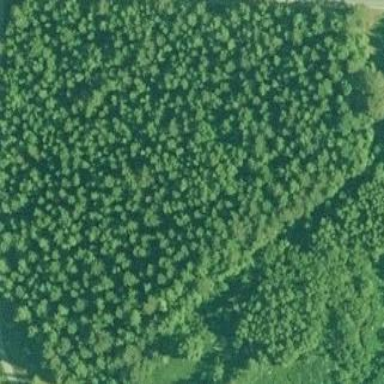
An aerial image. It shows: Forest with mixed types of leaves.